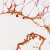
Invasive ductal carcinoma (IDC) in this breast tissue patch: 0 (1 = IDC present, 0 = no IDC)